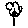
Label: flower